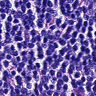
Metastatic tissue present: no